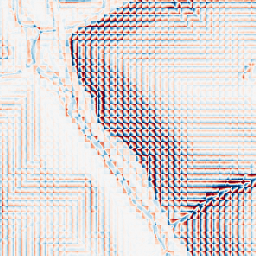
Category: wavelet
Decomposition family: wavelet_biorthogonal
Decomposition parameters: wavelet: bior1.3
level: 3
Upsampling method: sinc_blackman
Upsampling parameters: scale: 2
kernel_size: 16
Upsampling scale: 2